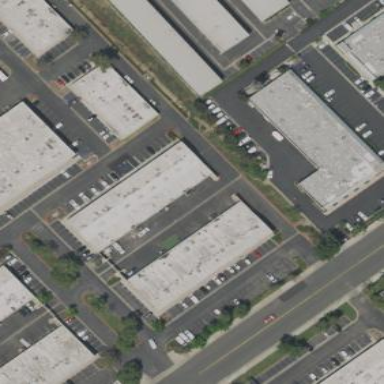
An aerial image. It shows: Commercial building.